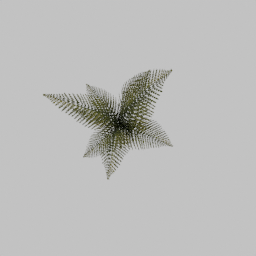
Label: nature